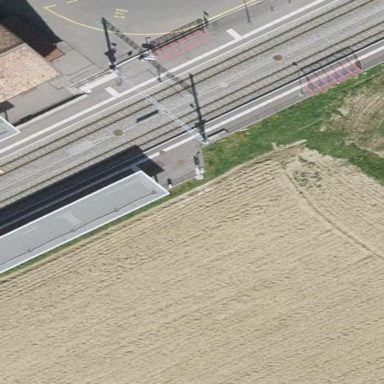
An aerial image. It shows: Platform with shelter for public transport. It is railway platform.